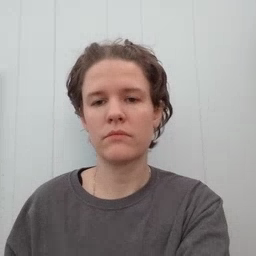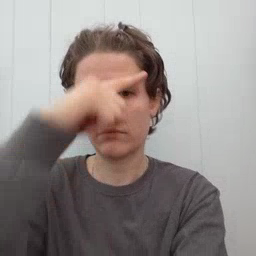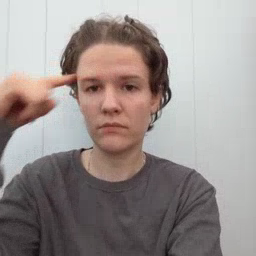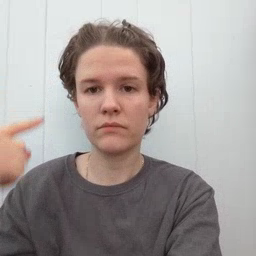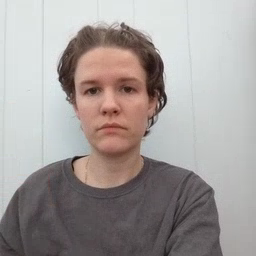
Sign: black